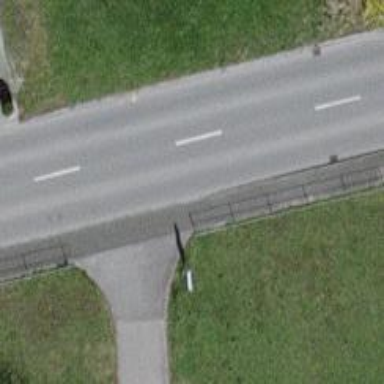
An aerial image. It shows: Asphalt road classified as tertiary.